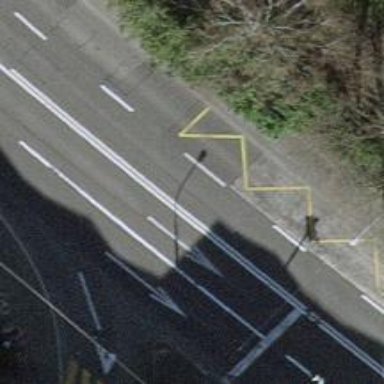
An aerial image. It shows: Bus stop for trolleybuses with designated stop position.